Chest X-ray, PA view. Patient: 61 years old, sex M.
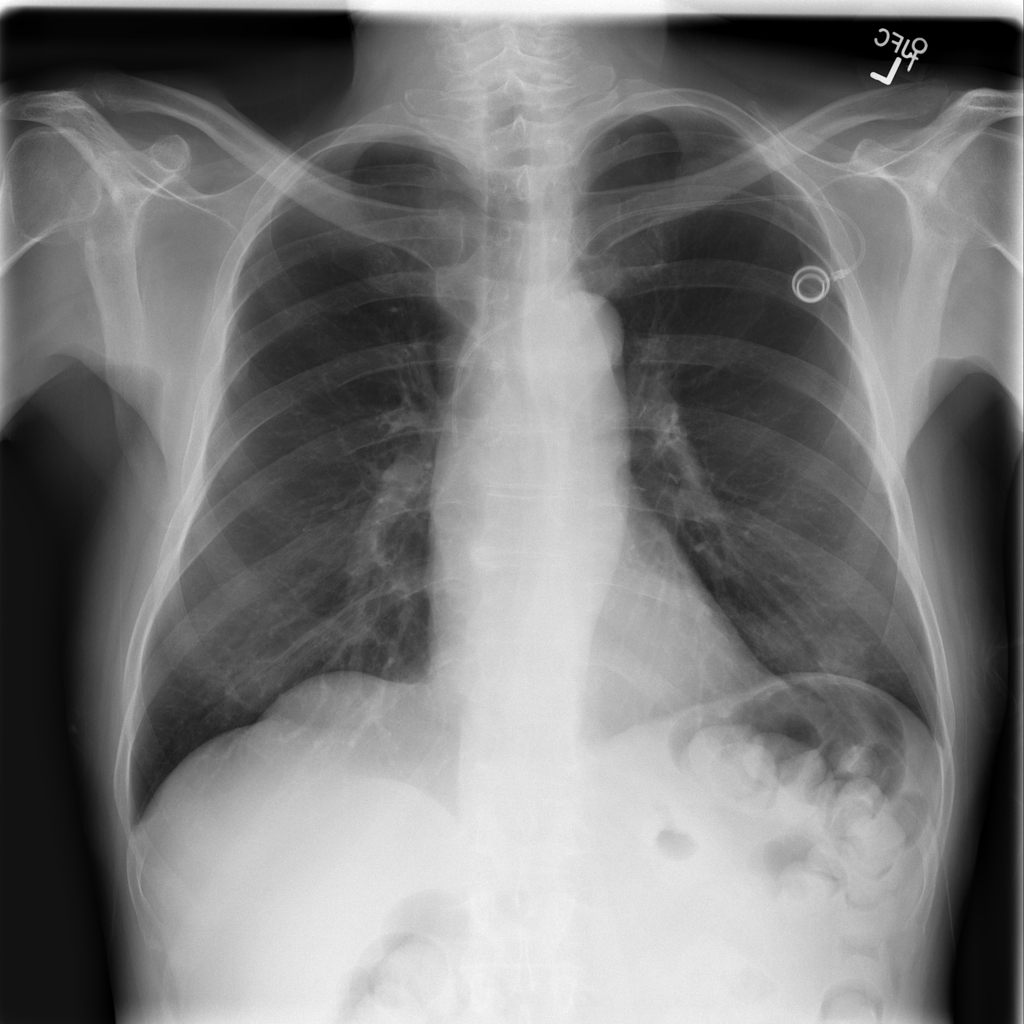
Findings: Atelectasis, Infiltration